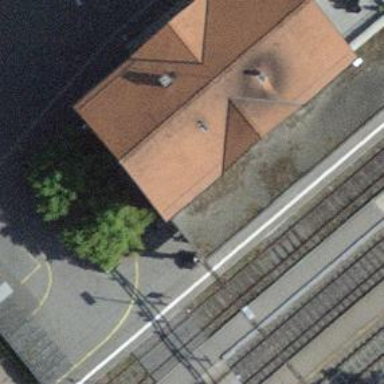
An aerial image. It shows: Transportation building.